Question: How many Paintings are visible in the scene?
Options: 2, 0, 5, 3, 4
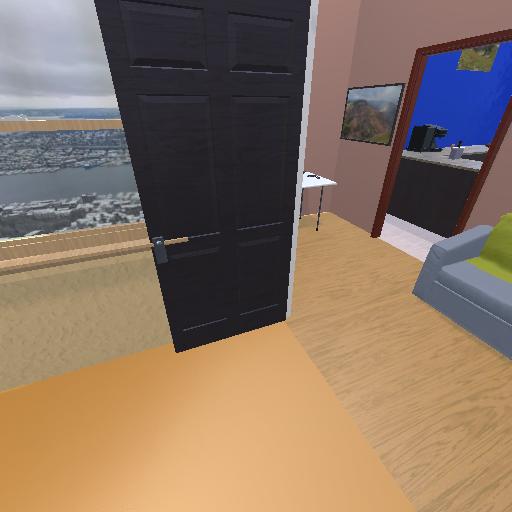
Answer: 2